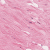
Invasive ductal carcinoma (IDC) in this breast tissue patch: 0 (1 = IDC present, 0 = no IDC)